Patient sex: M
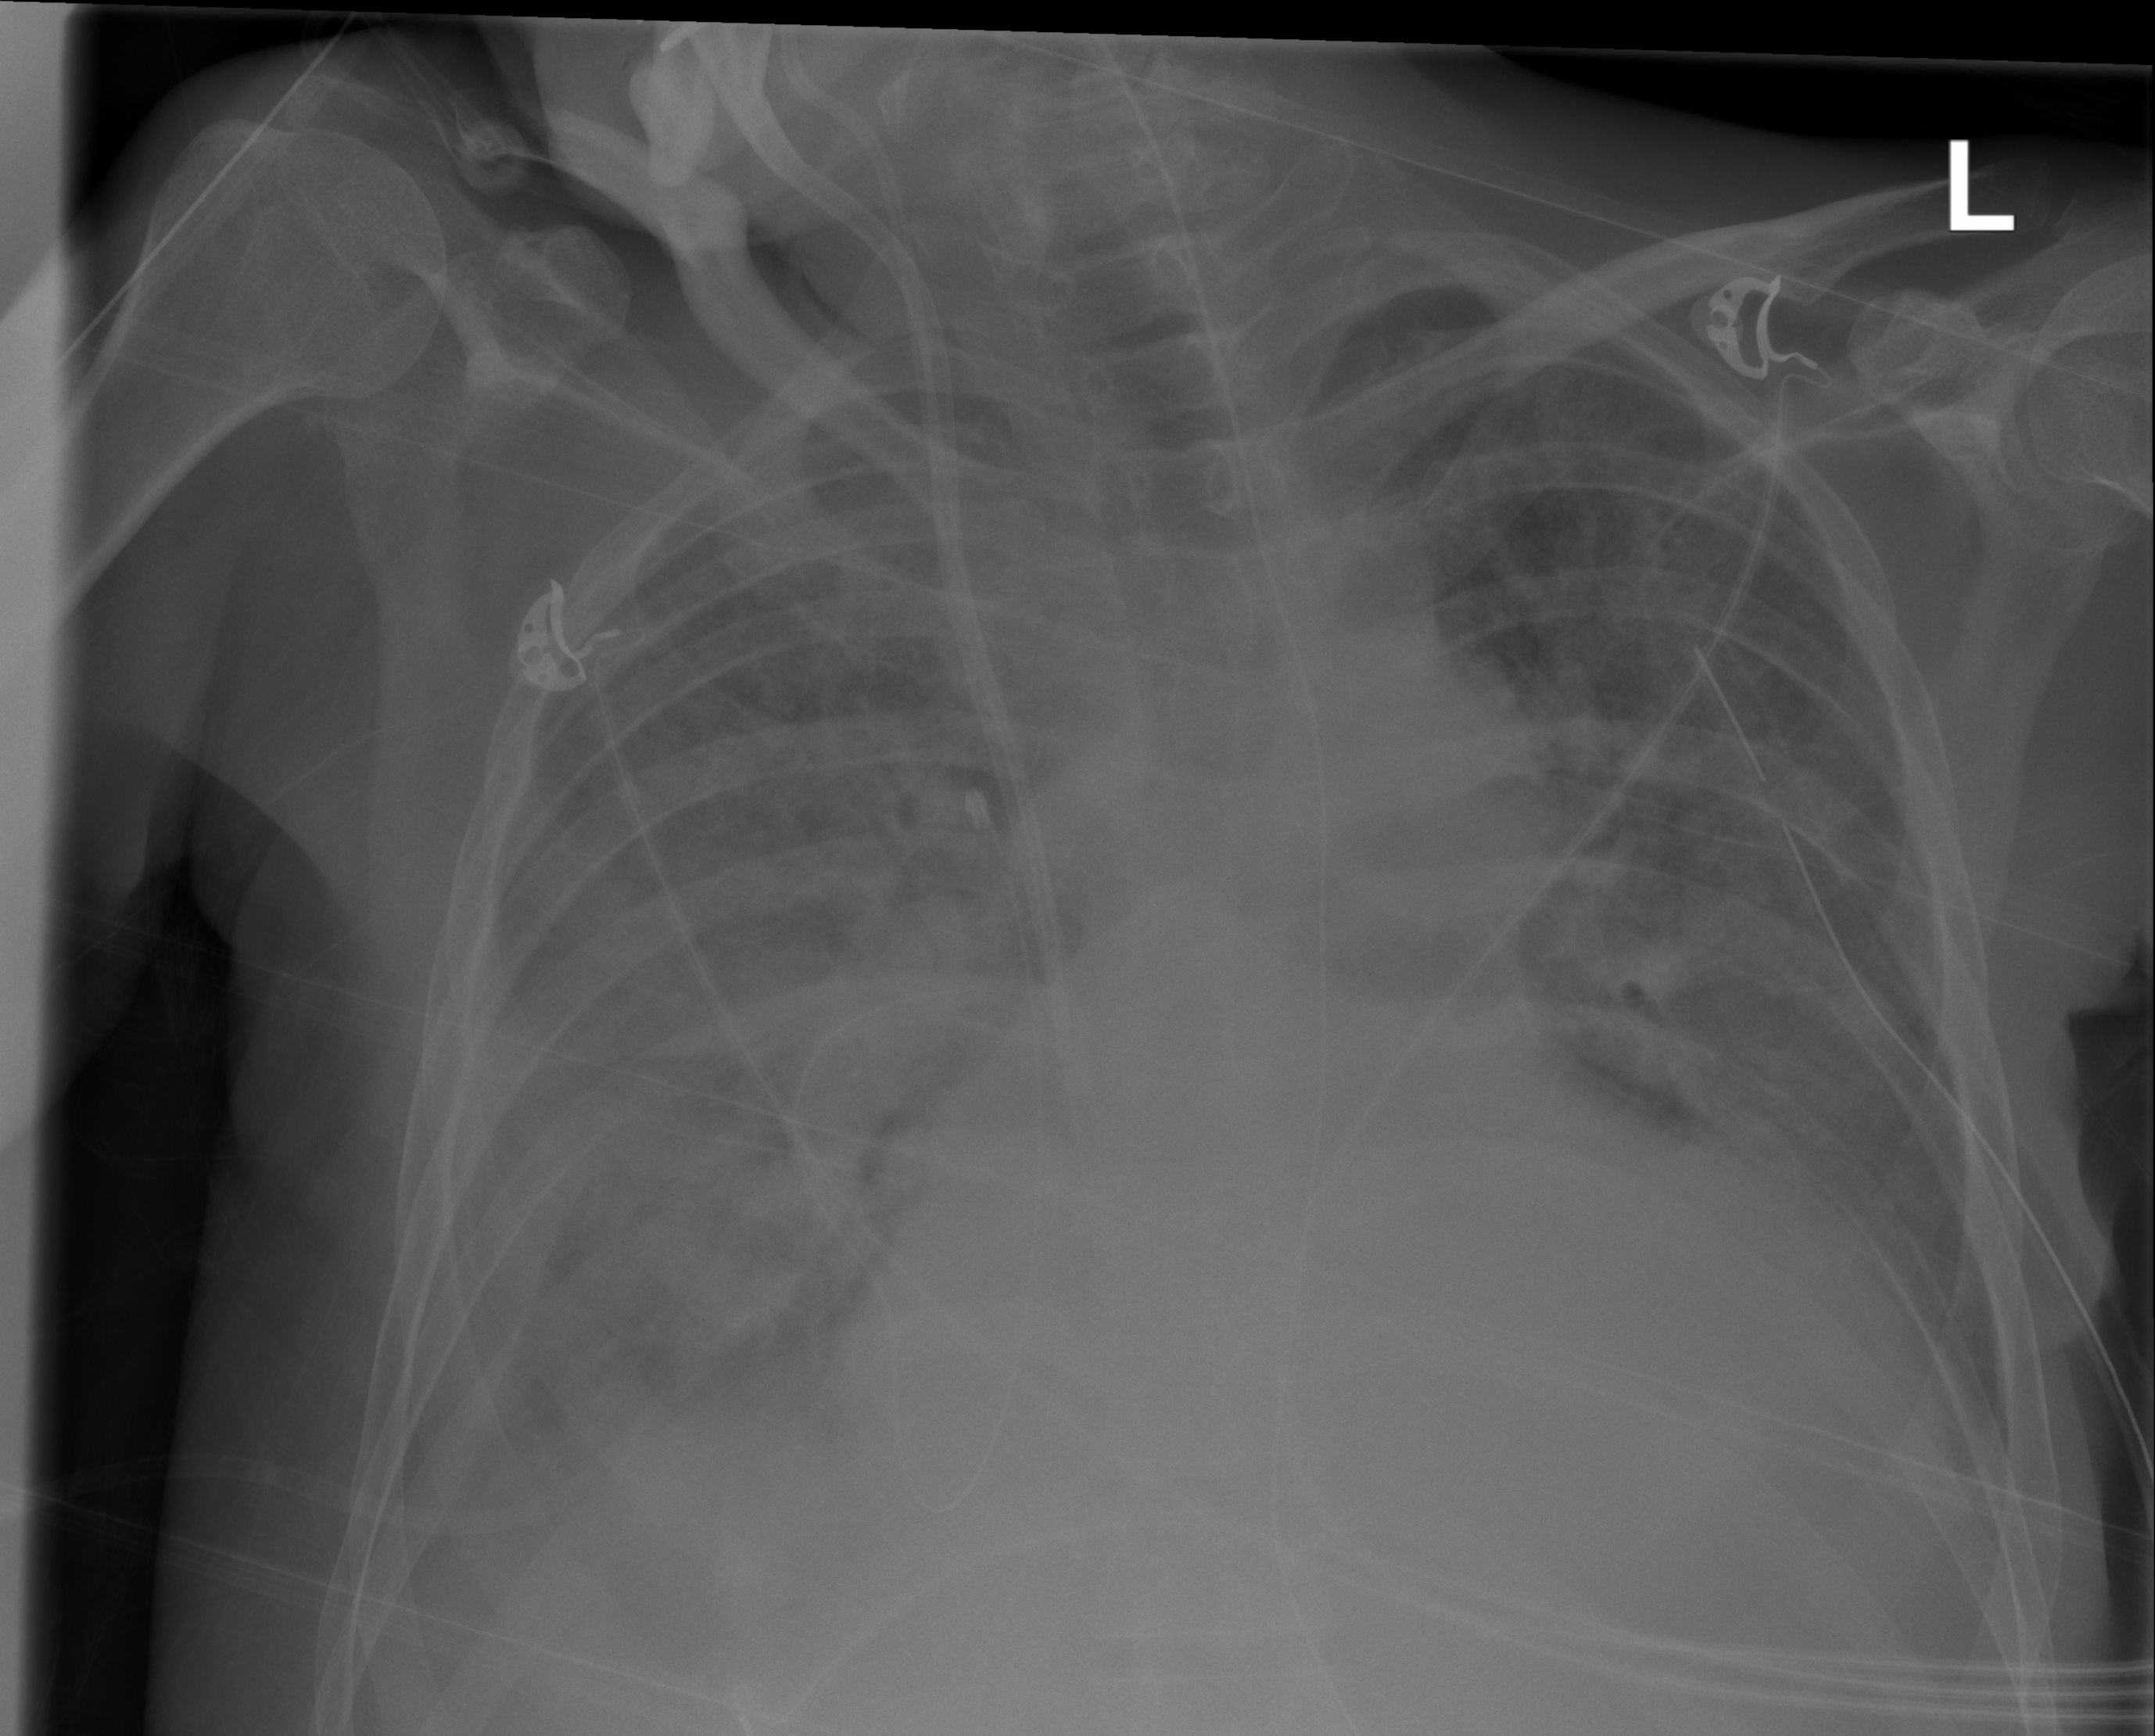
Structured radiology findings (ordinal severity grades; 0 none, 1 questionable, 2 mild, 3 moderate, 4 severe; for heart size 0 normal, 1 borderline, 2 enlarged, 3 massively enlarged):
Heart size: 3
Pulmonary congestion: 2
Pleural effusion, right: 2
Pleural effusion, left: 2
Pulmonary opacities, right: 3
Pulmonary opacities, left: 3
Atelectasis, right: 2
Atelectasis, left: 0